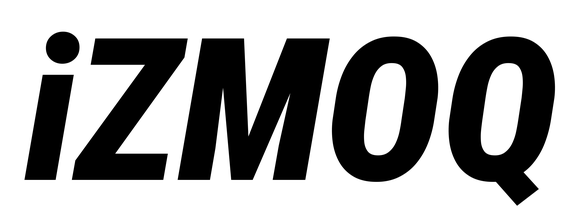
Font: Roboto-Italic_Condensed_Black_Italic